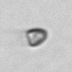
Label: Pyramimonas